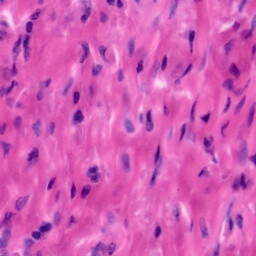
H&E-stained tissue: Tonsil